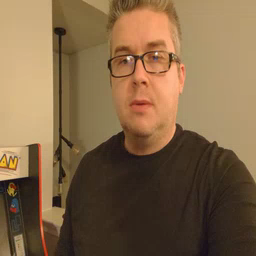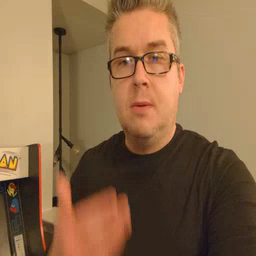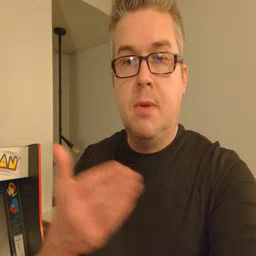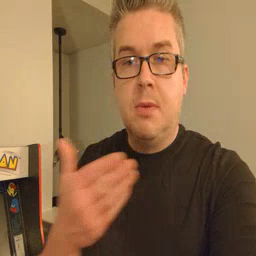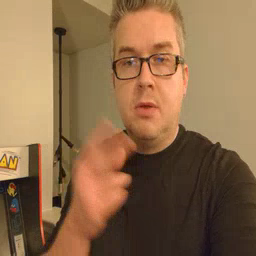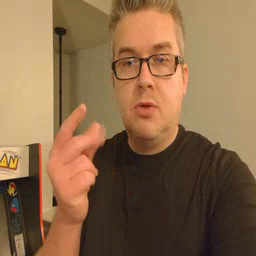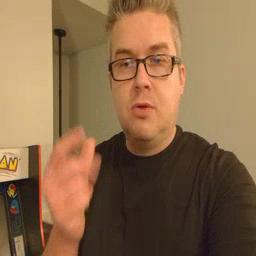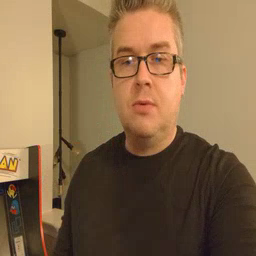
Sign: puppy